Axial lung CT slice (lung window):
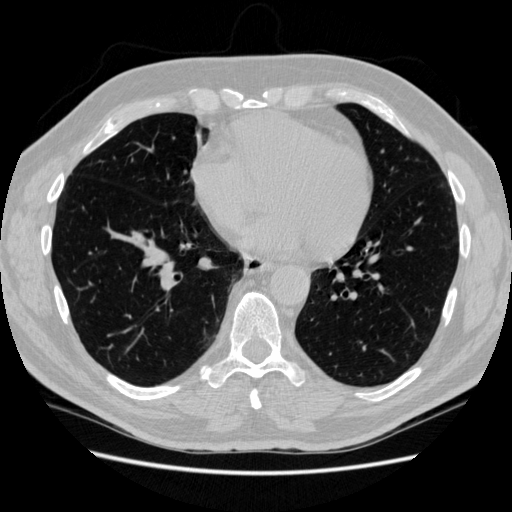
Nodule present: no